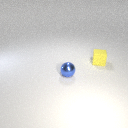
small blue metal sphere to the left of small yellow rubber cube